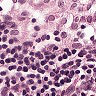
Metastatic tissue present: no